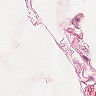
Metastatic tissue present: no